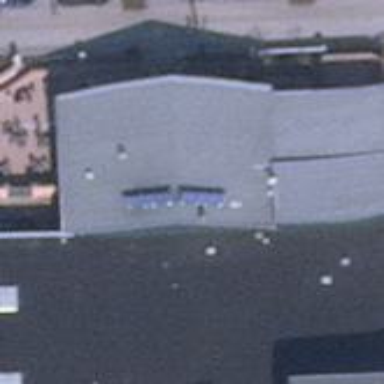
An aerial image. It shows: Retail building with gabled roof.